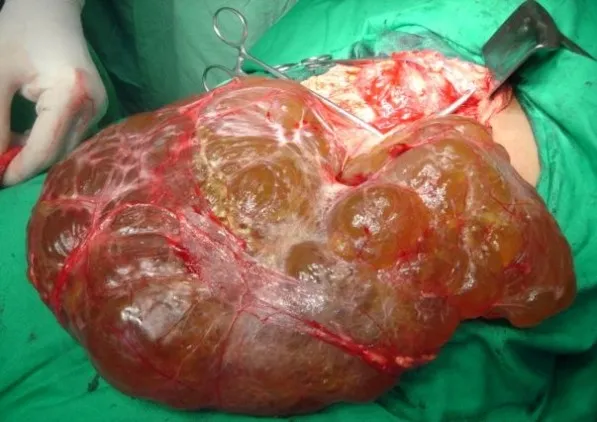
Intraoperative photograph showing huge omental lymphatic cyst.
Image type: medical_photograph (other_medical_photograph)